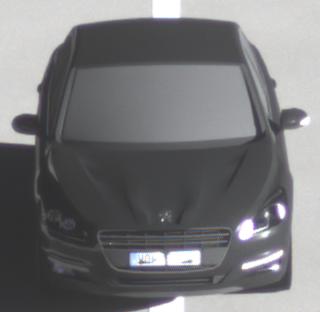
Make: Peugeot
Model: 508 120 VTi
Detailed model: 508 (I) Limousine
Model produced from: 2011/03
Model produced until: 2014/05
Doors: 4
Color: black
Road condition: dry road
Daytime: sunrise or sunset
Contrast: high contrast